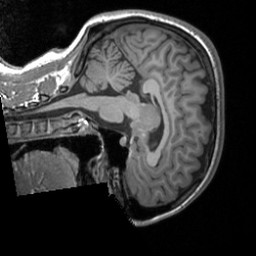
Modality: T1w
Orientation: sagittal
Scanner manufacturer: siemens
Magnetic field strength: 3 T
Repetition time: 1.9 s
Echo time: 0.00226 s